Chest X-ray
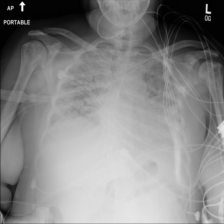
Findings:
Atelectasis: negative
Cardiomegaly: negative
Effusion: negative
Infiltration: negative
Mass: negative
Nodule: negative
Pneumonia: negative
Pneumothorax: negative
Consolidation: negative
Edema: positive
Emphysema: negative
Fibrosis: negative
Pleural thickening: negative
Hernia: negative